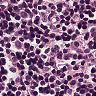
Metastatic tissue present: no